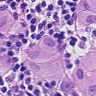
Metastatic tissue present: yes